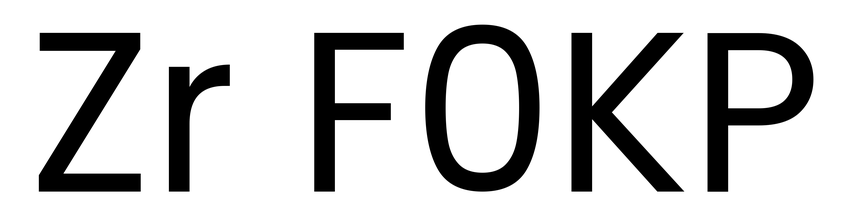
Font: Poppins-Regular